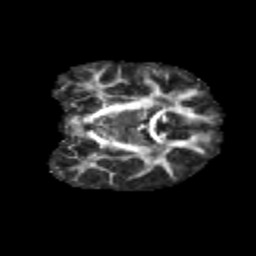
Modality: FA
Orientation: coronal
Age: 10
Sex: female
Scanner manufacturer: siemens
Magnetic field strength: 3 T
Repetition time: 3.8 s
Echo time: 0.07 s